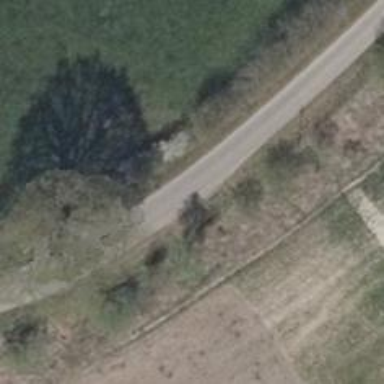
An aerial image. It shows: Unclassified road.